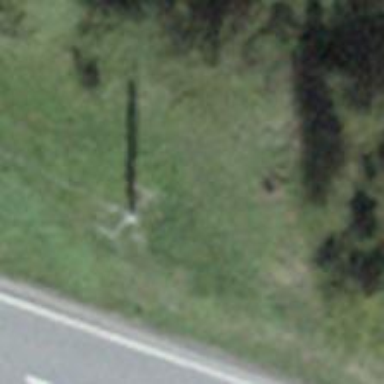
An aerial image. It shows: Concrete power pole.